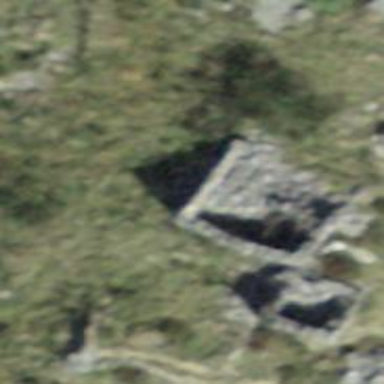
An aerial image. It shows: Historic building in ruins.